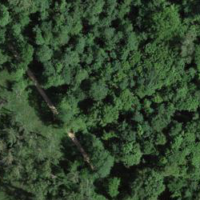
EUNIS habitat code: 41
Species observed at this site:
Impatiens parviflora
Humulus lupulus